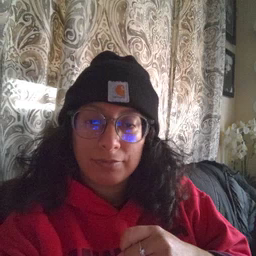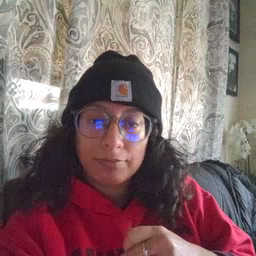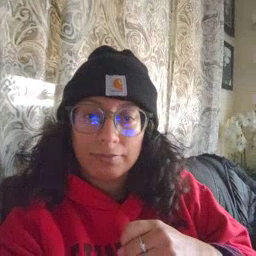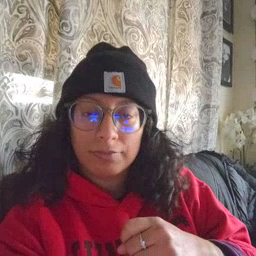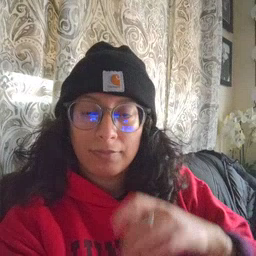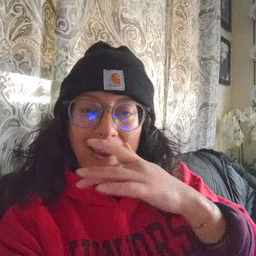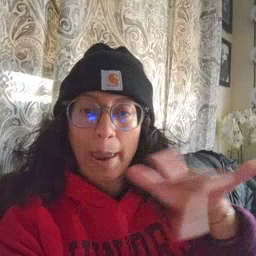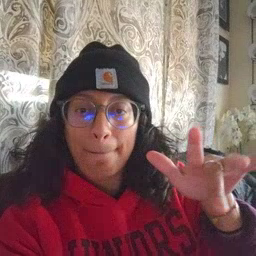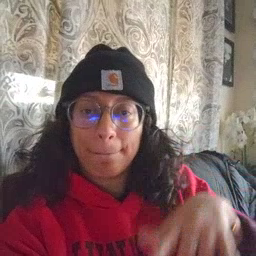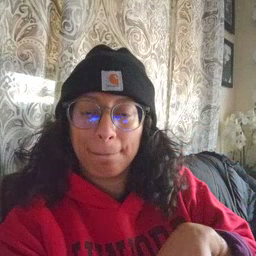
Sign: empty